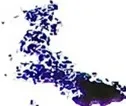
Photomicrograph FNAC - PVNS: Smear showed small isolated groups and sheets of synoviocytes (Papanicolaou Stain, 4x).
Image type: pathology (papanicolaou)